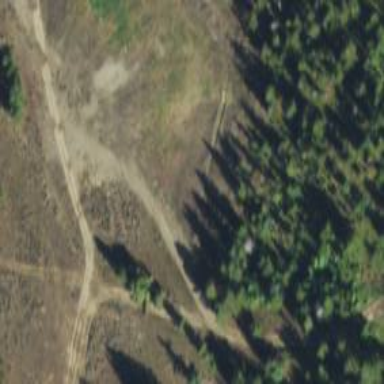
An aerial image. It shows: Nordic ski trail groomed for both classic and skating styles.